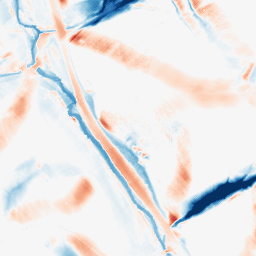
Category: morphological
Decomposition family: morphological_diamond
Decomposition parameters: operation: average
radius: 20
Upsampling method: lanczos
Upsampling parameters: scale: 4
Upsampling scale: 4